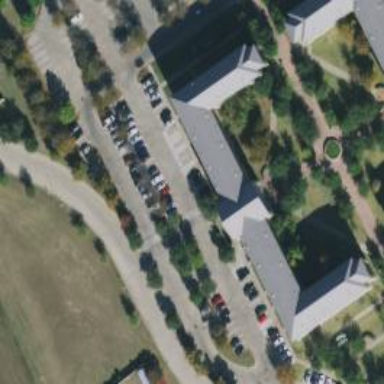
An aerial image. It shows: Building with hipped roof design.